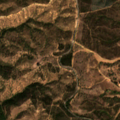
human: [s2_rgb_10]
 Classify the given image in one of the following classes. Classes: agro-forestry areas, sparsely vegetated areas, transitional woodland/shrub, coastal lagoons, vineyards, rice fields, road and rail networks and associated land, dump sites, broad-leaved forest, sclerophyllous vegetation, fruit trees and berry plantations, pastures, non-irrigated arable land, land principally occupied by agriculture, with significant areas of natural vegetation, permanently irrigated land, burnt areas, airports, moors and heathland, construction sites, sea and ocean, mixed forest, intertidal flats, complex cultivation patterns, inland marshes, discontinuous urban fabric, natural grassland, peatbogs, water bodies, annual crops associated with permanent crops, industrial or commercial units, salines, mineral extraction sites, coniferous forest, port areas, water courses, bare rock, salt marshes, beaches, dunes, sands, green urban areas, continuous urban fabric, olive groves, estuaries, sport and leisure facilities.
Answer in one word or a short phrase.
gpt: broad-leaved forest, transitional woodland/shrub